Aerial crown-view tile of a tropical tree (Barro Colorado Island, Panama), acquired 20240716:
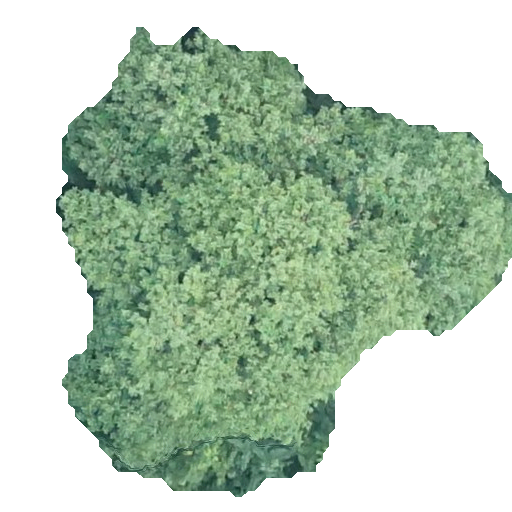
Species: Hieronyma alchorneoides
GBIF accepted scientific name: Hieronyma alchorneoides
Crown area: 221.341 m²